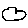
Label: cloud